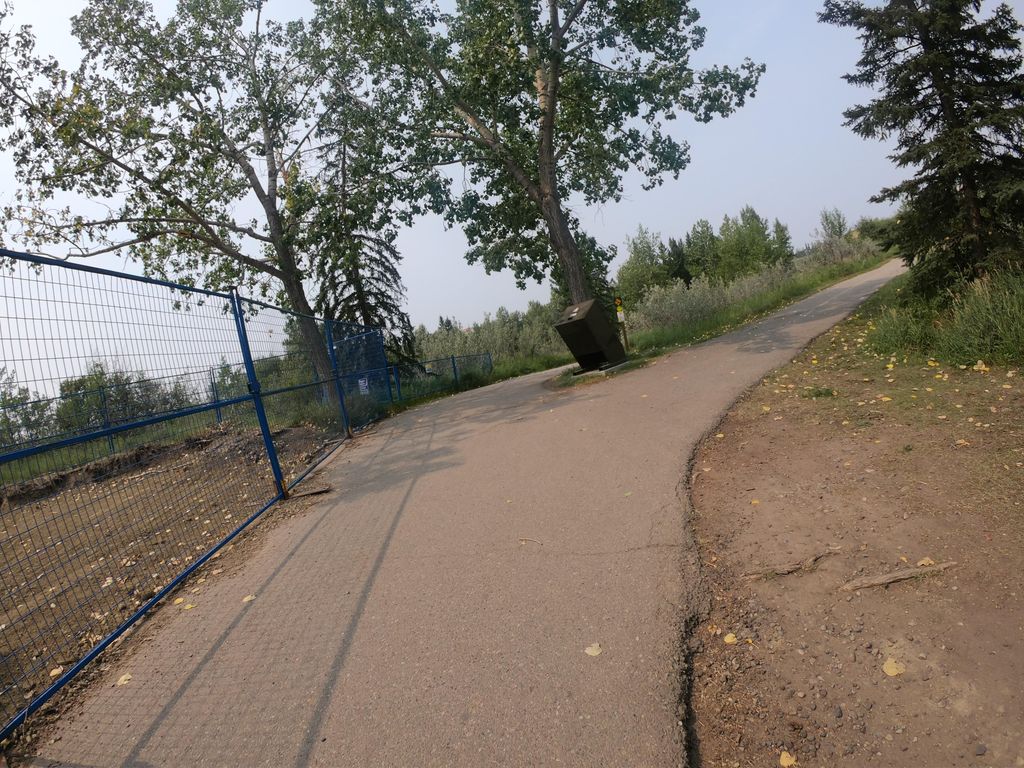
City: calgary